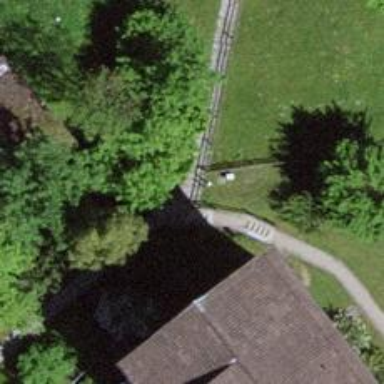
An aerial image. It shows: Path.